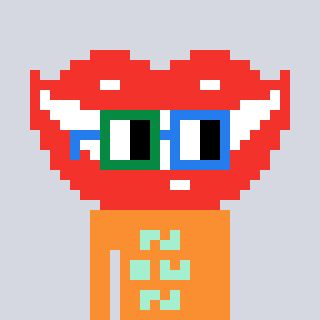
a pixel art character with square green and blue glasses, a smile-shaped head and a orange-colored body on a cool background